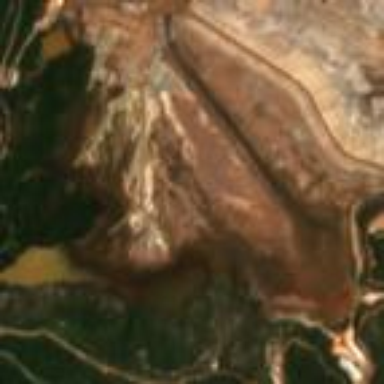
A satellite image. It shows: Tailings reservoir with water.